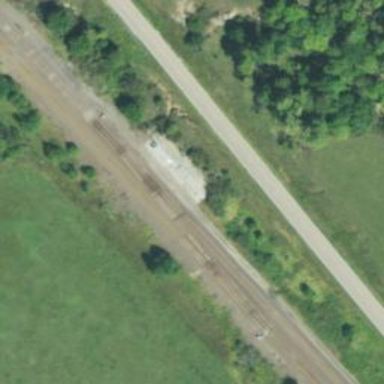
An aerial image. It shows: Junction on the railway.